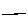
Label: line